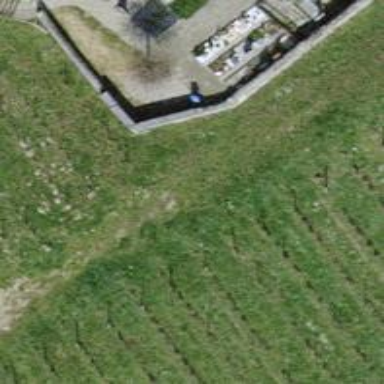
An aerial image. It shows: Retaining wall.